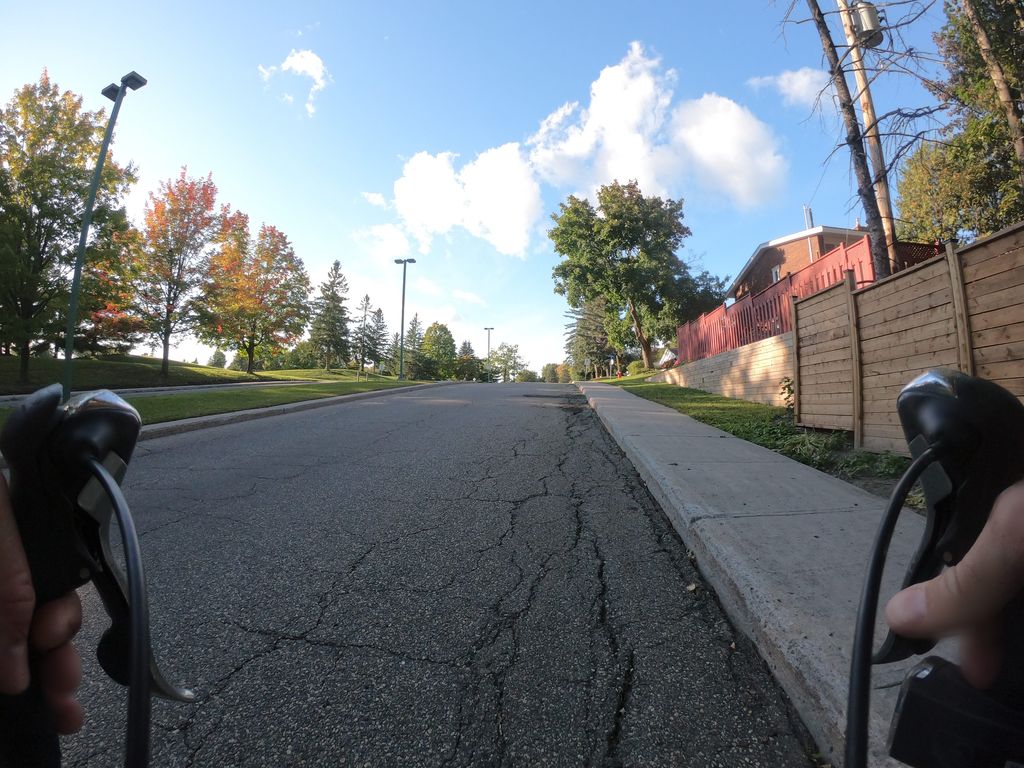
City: ottawa-gatineau